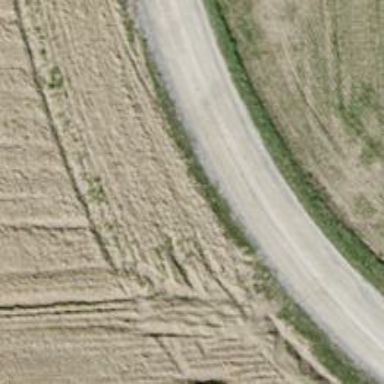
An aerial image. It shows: Track with grade2 pebblestone surface.